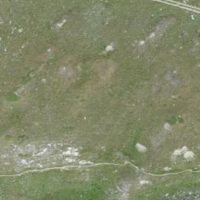
EUNIS habitat code: 26
Species observed at this site:
Arnica montana